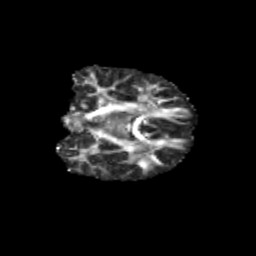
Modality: FA
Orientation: coronal
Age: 12
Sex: female
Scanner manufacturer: siemens
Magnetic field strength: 3 T
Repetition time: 3.8 s
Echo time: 0.07 s